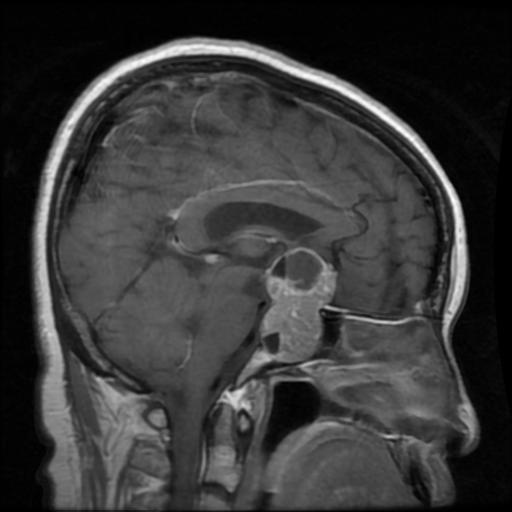
Label: pituitary